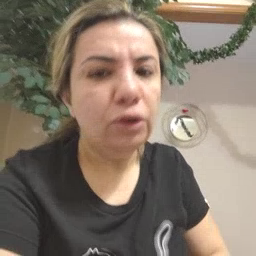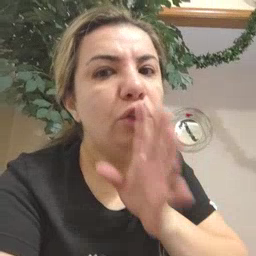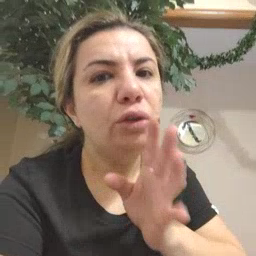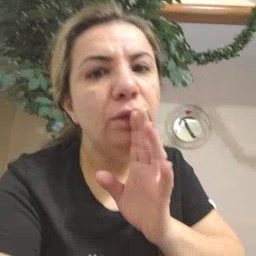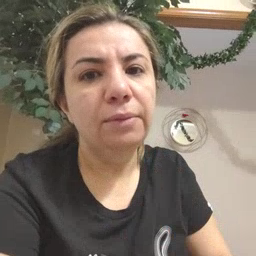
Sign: talk